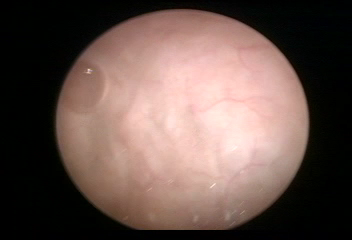
Modality: WLC
Class: Foreign bodies
Subclass: AirBubble
Bladder cancer association: No
Annotated structures: Air bubble